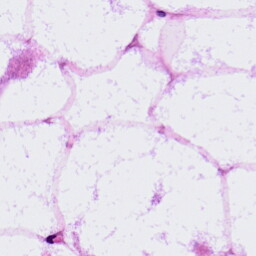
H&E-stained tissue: LymphNode